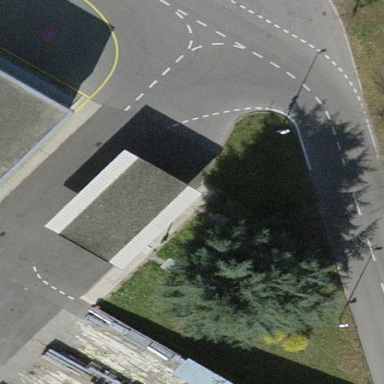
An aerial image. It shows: Fuel station.